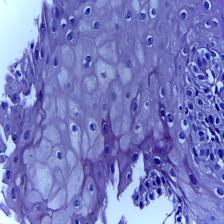
Diagnosis: Normal